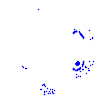
Particle: kaon